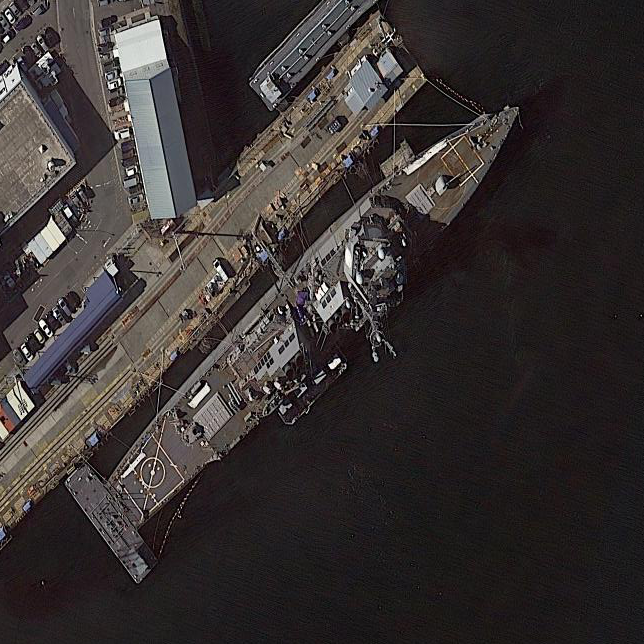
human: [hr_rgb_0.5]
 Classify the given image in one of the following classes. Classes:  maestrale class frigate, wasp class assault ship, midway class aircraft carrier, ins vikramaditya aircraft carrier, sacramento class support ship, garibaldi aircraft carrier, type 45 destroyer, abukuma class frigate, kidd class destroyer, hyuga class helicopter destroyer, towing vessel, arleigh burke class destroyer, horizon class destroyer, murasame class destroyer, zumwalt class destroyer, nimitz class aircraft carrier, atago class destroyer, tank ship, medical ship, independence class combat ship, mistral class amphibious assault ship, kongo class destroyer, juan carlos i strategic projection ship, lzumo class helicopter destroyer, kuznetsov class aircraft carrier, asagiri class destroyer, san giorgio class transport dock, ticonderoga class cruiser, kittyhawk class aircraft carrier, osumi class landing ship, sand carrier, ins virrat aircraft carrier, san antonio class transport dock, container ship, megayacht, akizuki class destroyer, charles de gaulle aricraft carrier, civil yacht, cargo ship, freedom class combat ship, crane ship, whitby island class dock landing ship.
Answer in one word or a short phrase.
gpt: Arleigh Burke class destroyer